Current action and preconditions to check: trajectory_clear

Your task: For each precondition in the list above, predict whether it will hold at this action.

Consider the current scene as observed from the mobile robot's camera, and analyze the predicted future states of all dynamic agents (e.g., people, animals, vehicles, or any moving entities) within the NEXT SECOND.

IMPORTANT: Only answer "very likely" if you are absolutely certain—based on strong, clear evidence—that a dynamic agent will violate the precondition in the predicted future state. Do NOT answer "very likely" for unlikely, ambiguous, or low-probability risks.

Ask yourself for each precondition: Is there a high probability, with clear and convincing evidence, that the predicted future states of any dynamic agent will interfere with the predicted future state of the currently executing action within the NEXT SECOND, causing that precondition to fail?

Assess the risk level based on these predictions. Use "likely" or "very likely" if motions create a clear risk of interference.

Use "neutral" or "improbable" if agents are nearby but their predicted paths are clearly diverging or non-conflicting.

Failure Risk Categories: "very improbable", "improbable", "neutral", "likely", "very likely"

Answer Format: Output ONLY the probability_of_failure value from these categories: "very improbable", "improbable", "neutral", "likely", "very likely"

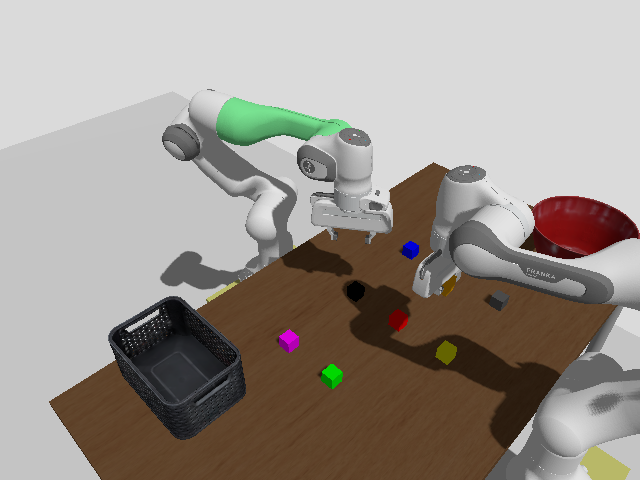

Answer: improbable